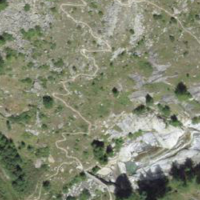
EUNIS habitat code: 31
Species observed at this site:
Lanius collurio
Parus major